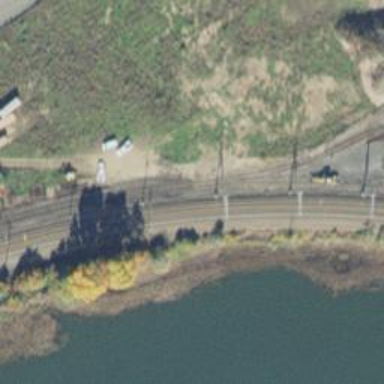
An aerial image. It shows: Rail spur service.